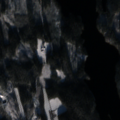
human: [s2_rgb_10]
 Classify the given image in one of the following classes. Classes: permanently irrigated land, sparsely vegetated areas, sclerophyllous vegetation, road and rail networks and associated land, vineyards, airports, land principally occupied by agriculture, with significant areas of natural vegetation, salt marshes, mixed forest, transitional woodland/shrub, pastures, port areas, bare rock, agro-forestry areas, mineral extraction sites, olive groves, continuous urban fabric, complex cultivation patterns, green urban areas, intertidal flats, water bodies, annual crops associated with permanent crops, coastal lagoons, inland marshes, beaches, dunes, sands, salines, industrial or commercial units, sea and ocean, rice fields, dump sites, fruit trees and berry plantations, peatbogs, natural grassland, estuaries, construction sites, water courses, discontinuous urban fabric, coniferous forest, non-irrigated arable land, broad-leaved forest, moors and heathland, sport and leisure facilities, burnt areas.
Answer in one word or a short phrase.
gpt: coniferous forest, transitional woodland/shrub, water bodies